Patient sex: M
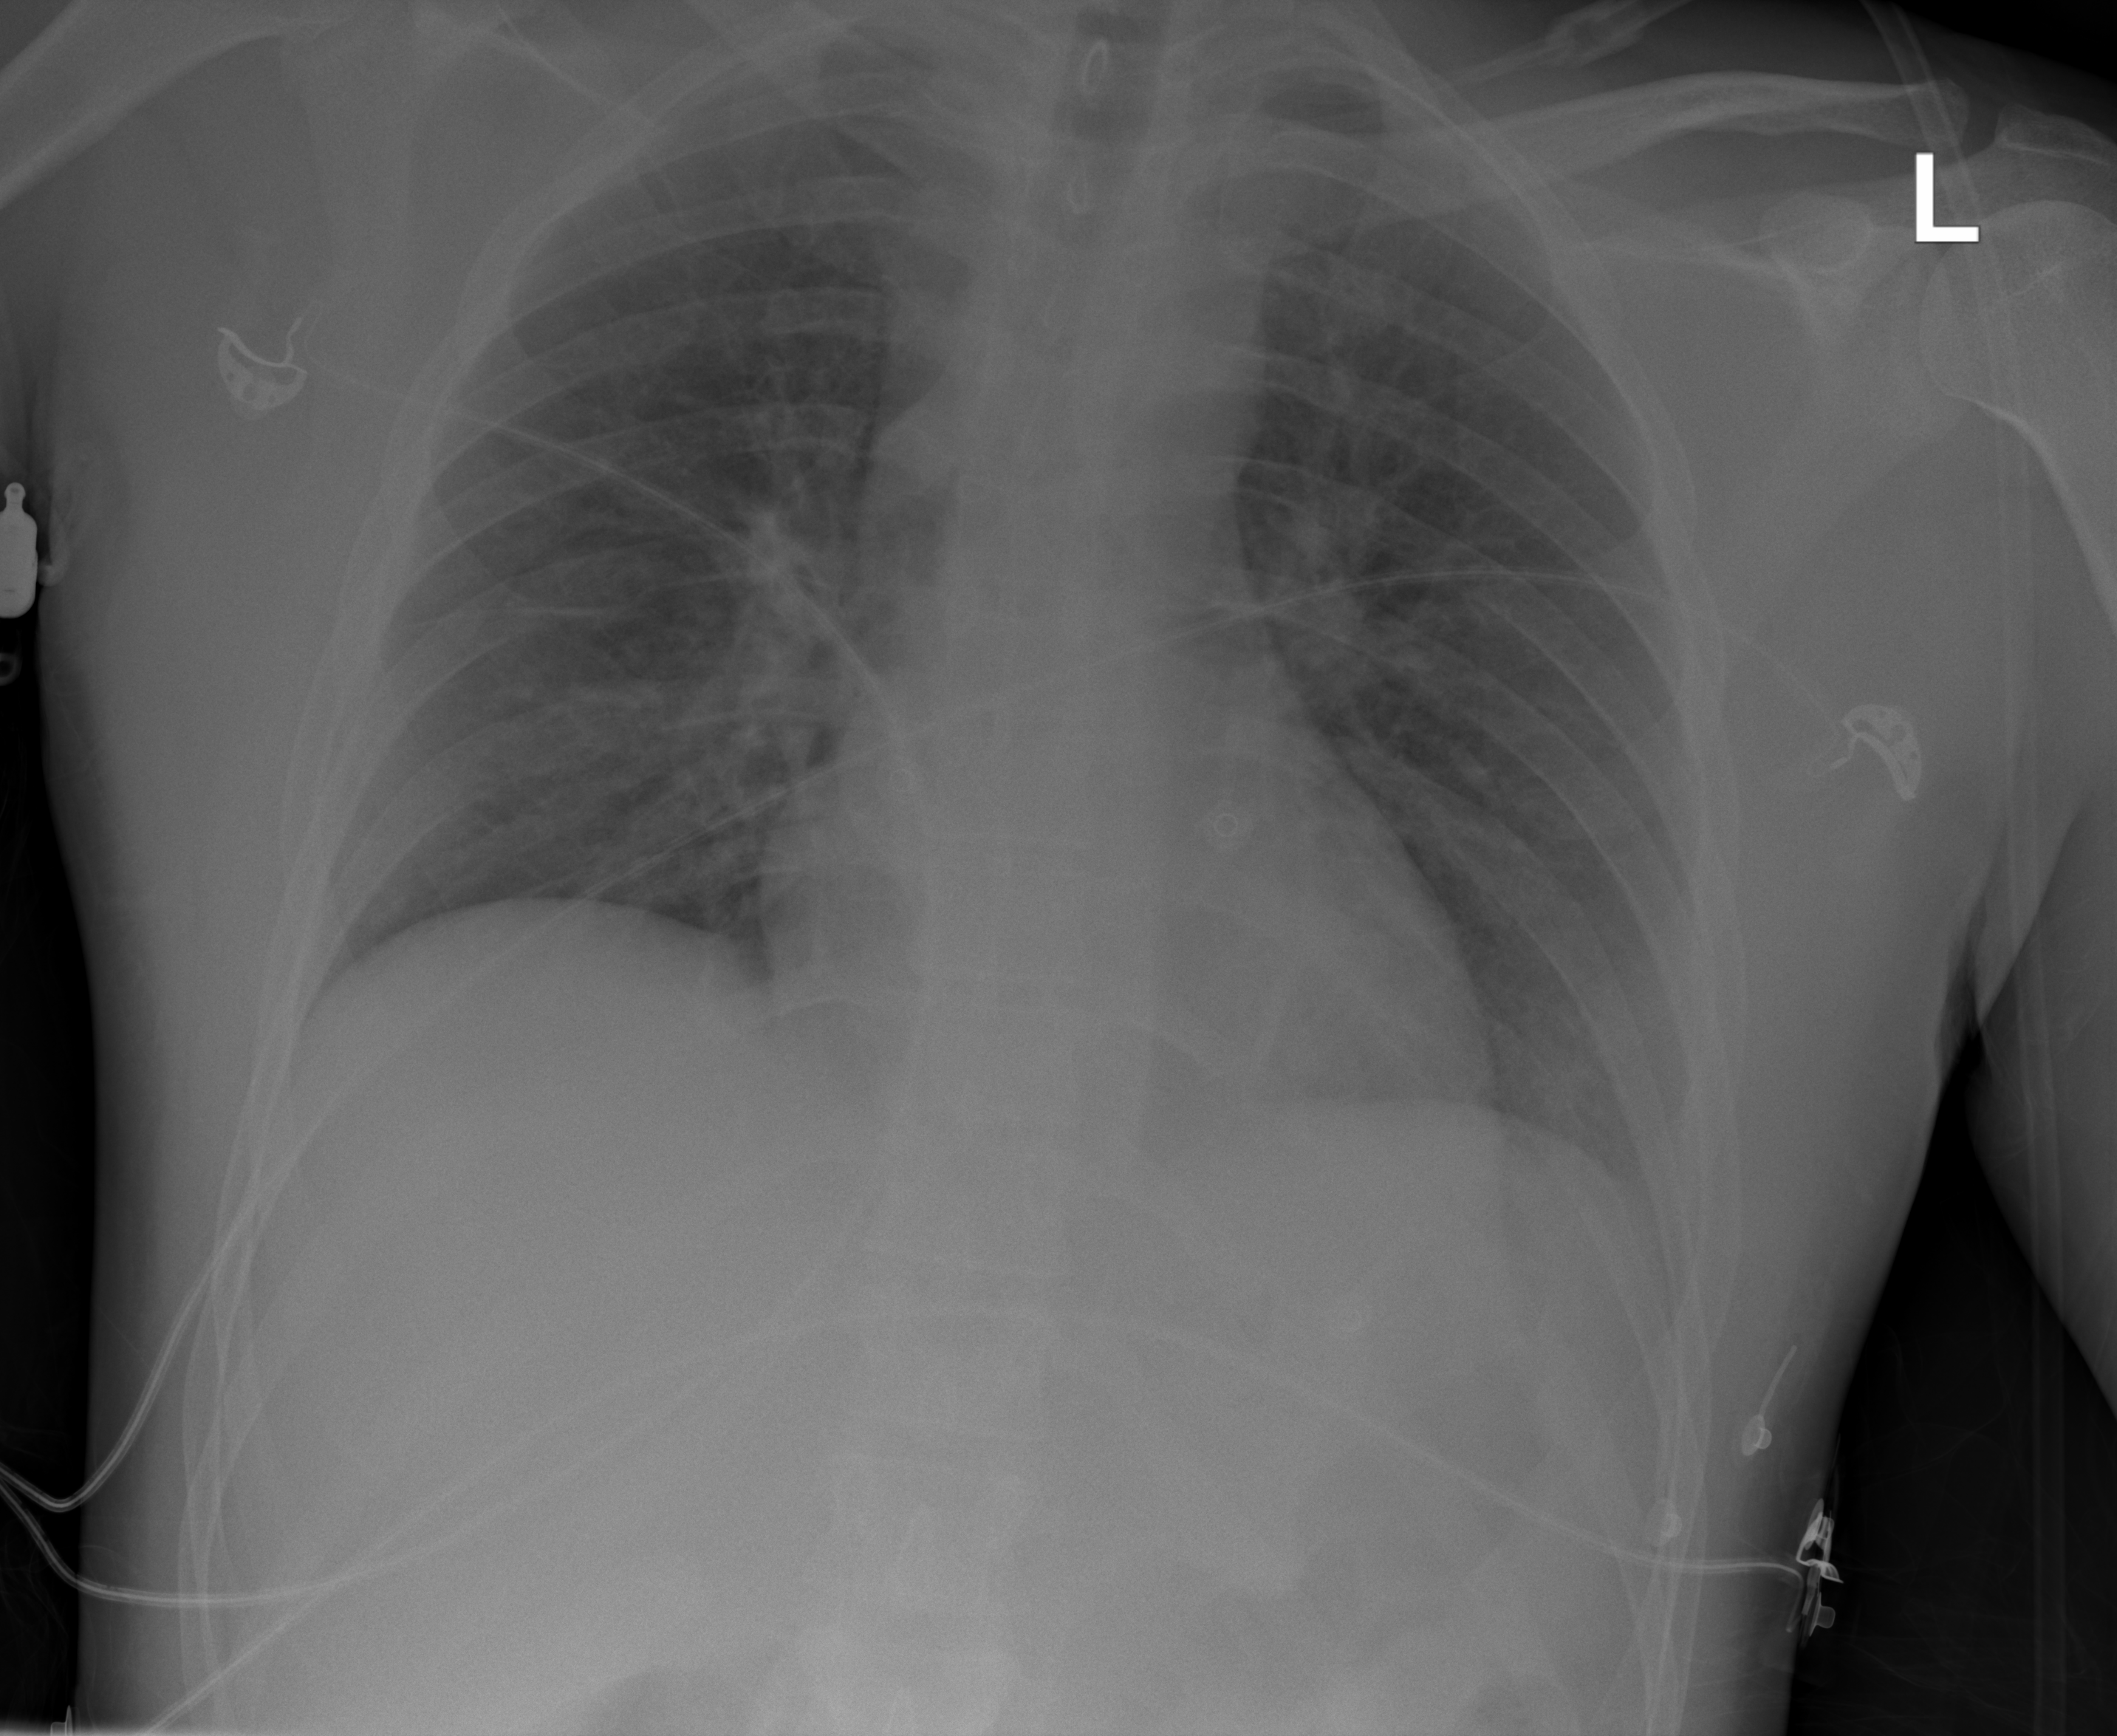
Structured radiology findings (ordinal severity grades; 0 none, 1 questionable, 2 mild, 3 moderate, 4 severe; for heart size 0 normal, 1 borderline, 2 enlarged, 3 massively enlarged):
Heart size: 0
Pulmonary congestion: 2
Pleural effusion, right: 0
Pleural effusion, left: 0
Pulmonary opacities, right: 0
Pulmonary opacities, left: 0
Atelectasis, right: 0
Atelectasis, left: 0